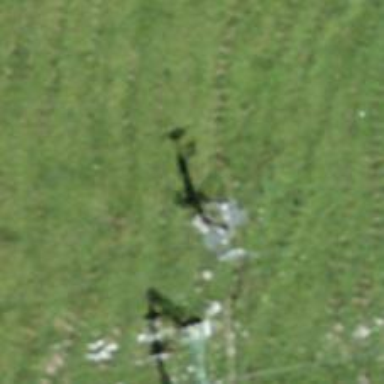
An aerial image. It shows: Pylon for aerialway.